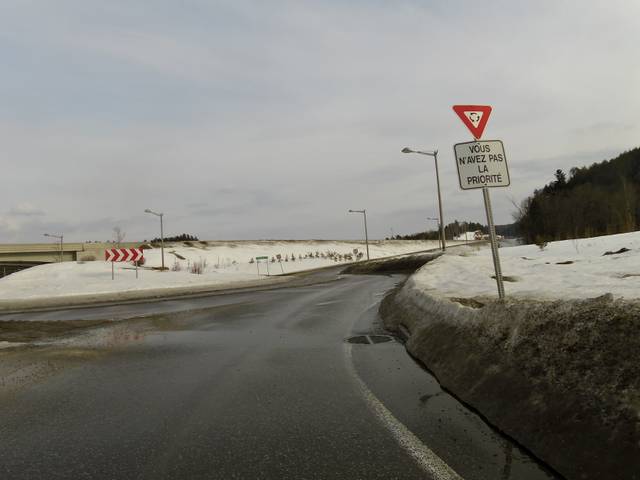
Region: Canada
Coordinates: 45.6267, -75.938